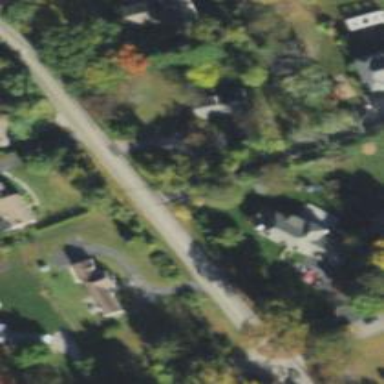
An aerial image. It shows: Secondary road with asphalt surface.